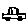
Label: car